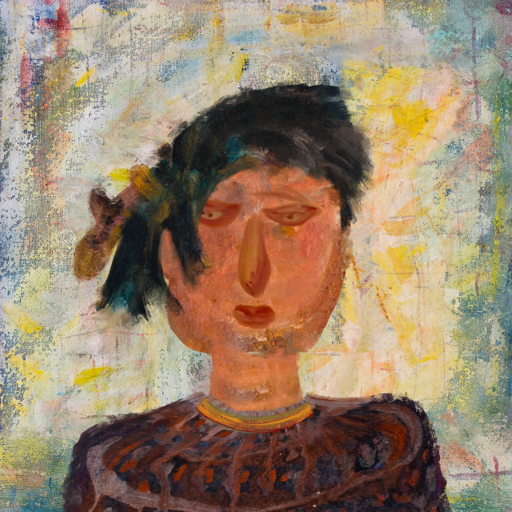
Background: Irani, Head And Neck Front: Boggyland, Face Front: Pious_Lady, Bust: Hypocrite, Hair Front: Pipe, Head Accessory: Blank, Second Necklace: Blank, Necklace: Mother_And_Son_Son, Baby: Blank